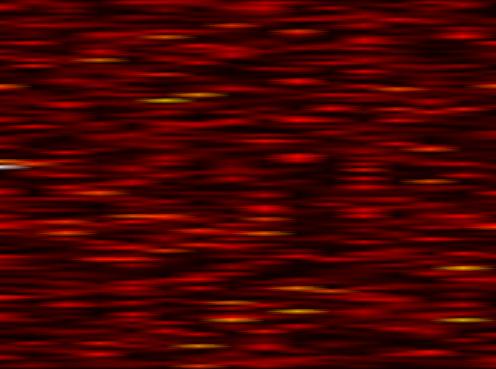
Label: UFMC